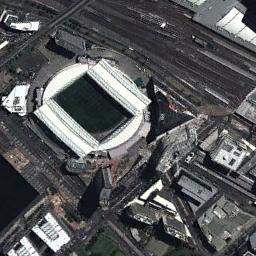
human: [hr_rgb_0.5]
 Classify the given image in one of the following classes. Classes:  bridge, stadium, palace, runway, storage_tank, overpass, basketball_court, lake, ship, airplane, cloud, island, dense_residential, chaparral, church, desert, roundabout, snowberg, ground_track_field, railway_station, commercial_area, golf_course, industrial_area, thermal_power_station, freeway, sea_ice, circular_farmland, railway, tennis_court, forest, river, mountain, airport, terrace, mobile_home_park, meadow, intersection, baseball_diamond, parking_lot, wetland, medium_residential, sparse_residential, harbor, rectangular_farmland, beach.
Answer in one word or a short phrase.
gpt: stadium